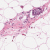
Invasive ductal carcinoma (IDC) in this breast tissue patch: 1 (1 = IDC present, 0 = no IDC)